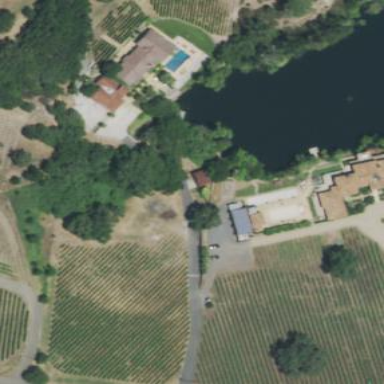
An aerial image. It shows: Vineyard growing wine grapes.